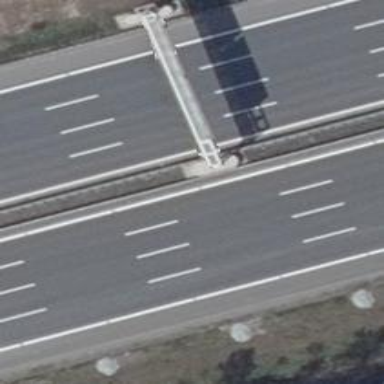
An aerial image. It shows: Gantry structure.